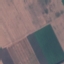
Land use / land cover: AnnualCrop